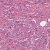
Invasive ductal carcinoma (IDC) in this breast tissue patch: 1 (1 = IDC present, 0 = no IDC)